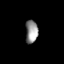
Tissue: prostate
Cell type: Fibroblasts
Senescence score: 0.712
Nuclear area (px): 279
Mean DAPI intensity: 146.158